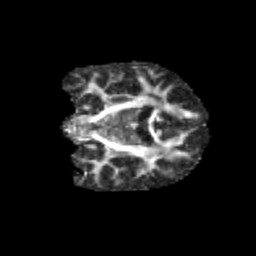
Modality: FA
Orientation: coronal
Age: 9
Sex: male
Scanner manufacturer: siemens
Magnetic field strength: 3 T
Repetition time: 3.8 s
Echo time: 0.07 s